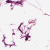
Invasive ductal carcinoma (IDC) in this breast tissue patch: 0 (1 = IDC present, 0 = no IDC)